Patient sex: M
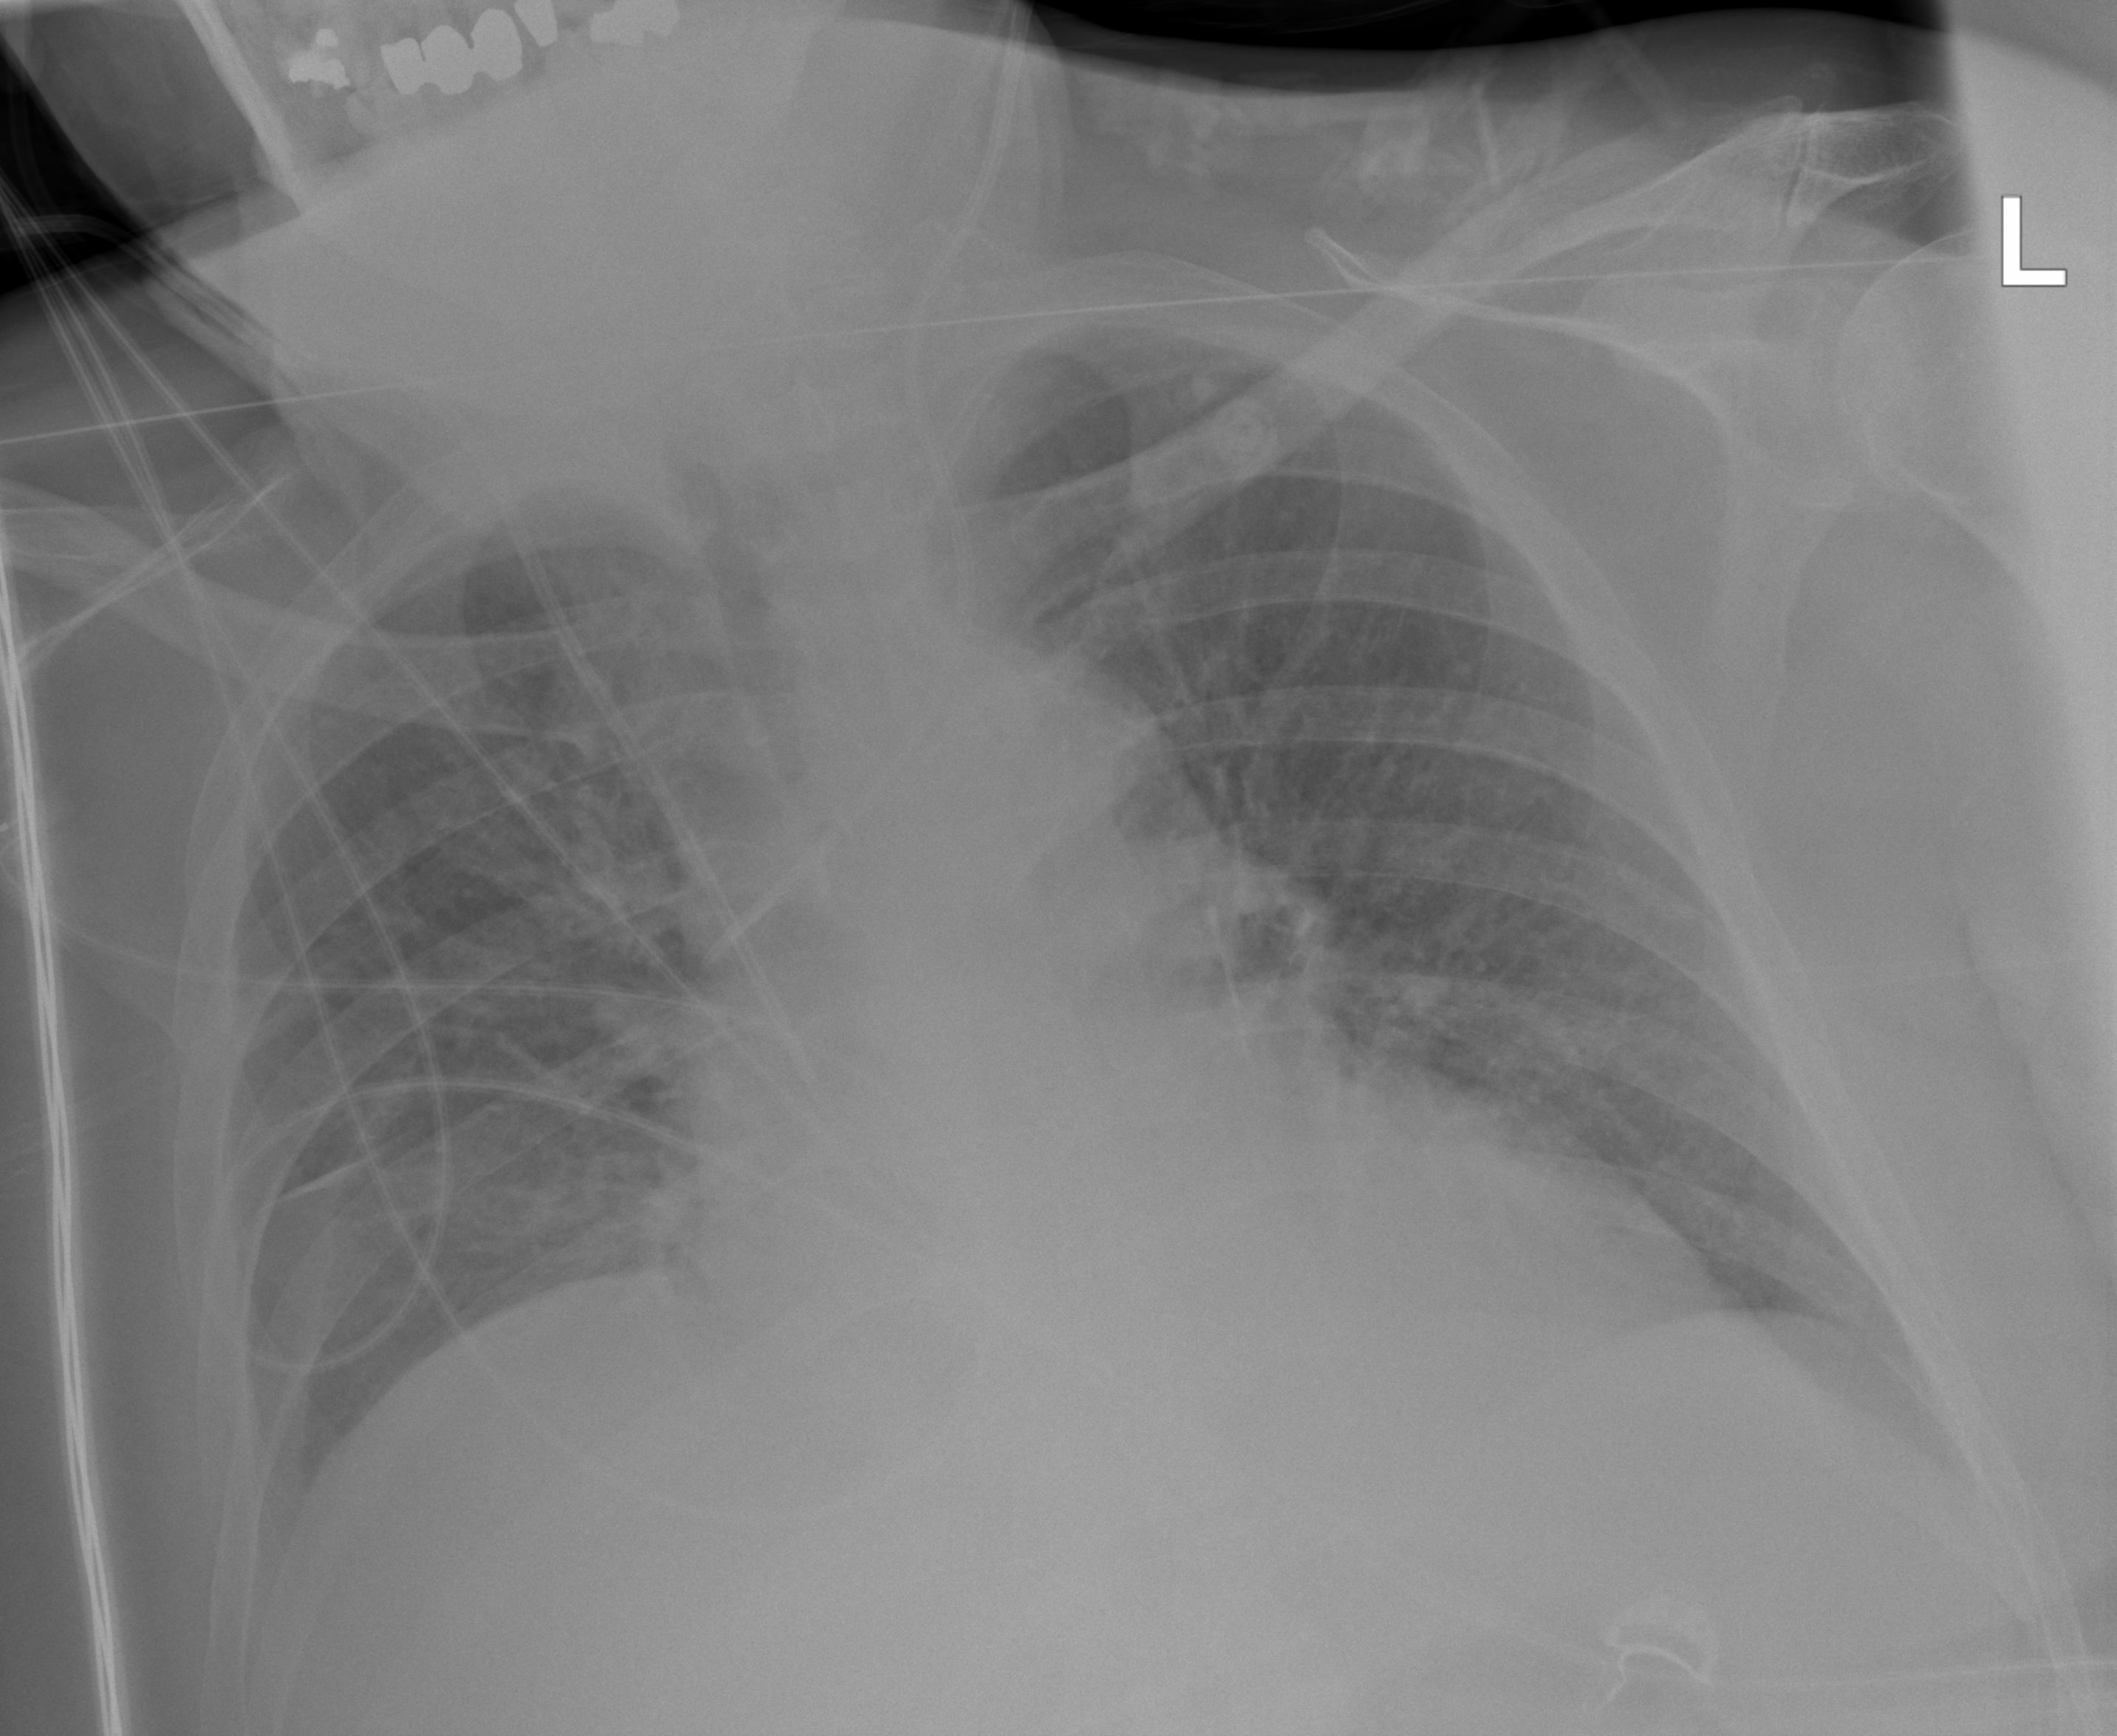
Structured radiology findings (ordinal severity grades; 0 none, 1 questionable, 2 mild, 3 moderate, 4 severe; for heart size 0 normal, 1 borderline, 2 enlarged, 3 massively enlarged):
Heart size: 2
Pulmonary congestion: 2
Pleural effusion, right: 2
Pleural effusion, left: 2
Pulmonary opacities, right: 0
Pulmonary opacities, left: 0
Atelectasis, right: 2
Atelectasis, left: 2